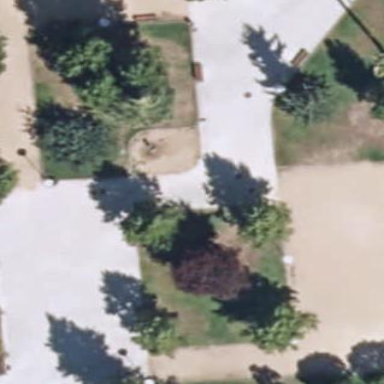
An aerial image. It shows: Park.